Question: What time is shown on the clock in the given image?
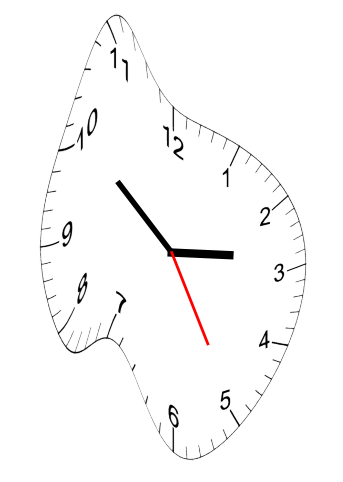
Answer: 02:51:25